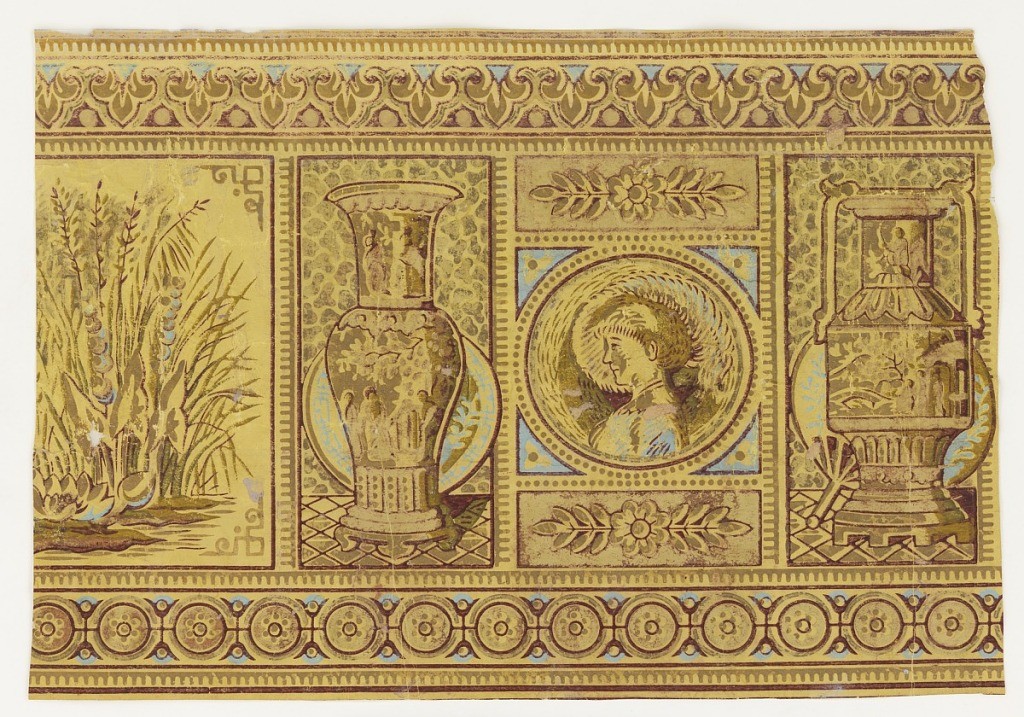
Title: Sidewall and border
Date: ca. 1885
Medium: Machine-printed paper
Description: Anglo-Japanesque sidewall and border: a) Sidewall, center motif of terrace with peacock; surrounding it, Japanese decorative motifs. Original gray ground washed off, leaving wrinkled yellow paper as ground; b) border, portrait medallion and urns between border, on yellow ground.